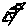
Label: star